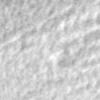
Label: no_change